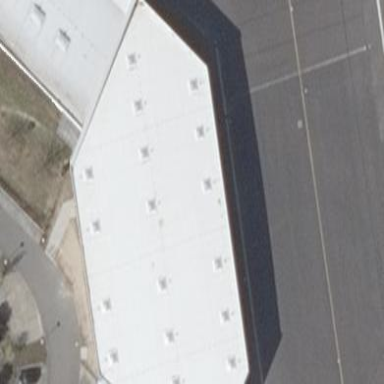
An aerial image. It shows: Hangar located at airport.